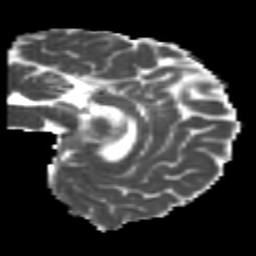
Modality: MD
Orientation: sagittal
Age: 23
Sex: male
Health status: healthy
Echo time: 0.074 s